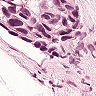
Metastatic tissue present: yes